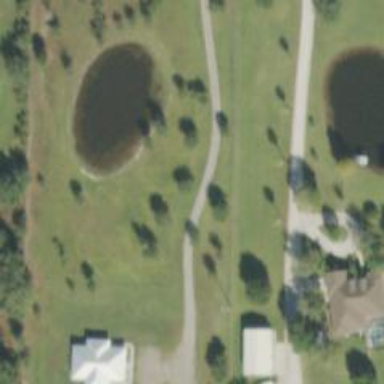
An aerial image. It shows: Driveway.